Interaction volume radius: 10 \u00c5
Interaction volume height: 15 \u00c5
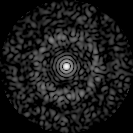
Disorder parameter: 0.8554